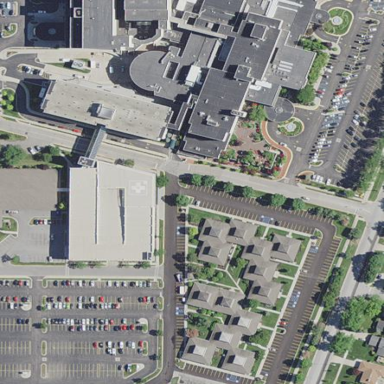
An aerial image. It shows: Hospital providing healthcare services.